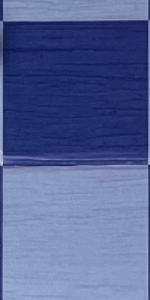
Label: Empty